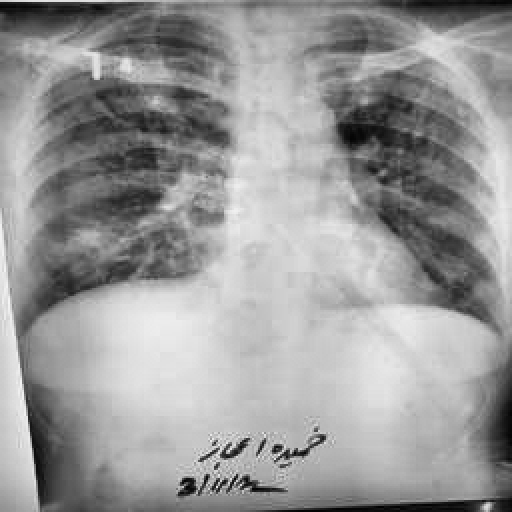
Finding: TUBERCULOSIS